Field crop: maize
Growth stage: 2
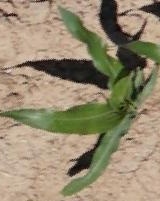
Species: maize